Question: I am calling a ajax method as below
'''
var srchText = "Chicago";
$.ajax({
url: "/Ajax/GetCities",
data: "{'srchText' : '" + srchText + "'}",
dataType: "json",
type: "POST",
async: false,
contentType: "application/json; charset=utf-8",
dataFilter: function (data) { return data; },
success: function (data) {
cityList = data.d;
}
});
'''
The url is pointing to a MVC controller, as below,
'''
[HttpPost]
public ActionResult GetCities(string srchText)
{
List<City> result = new List<City>();
EventsBIZ objBIZ = new EventsBIZ();
result = objBIZ.ToList<City>(objBIZ.GetCities(srchText));
return this.Json(new GetEventsResponse() { d = result }, JsonRequestBehavior.AllowGet);
}
'''
There is something wrong with the code, that the method is called successfully, but the srchText is coming as null. Please help me to figure out wat went wrong. Thanks in advance
Adding the request tracked from firebug.

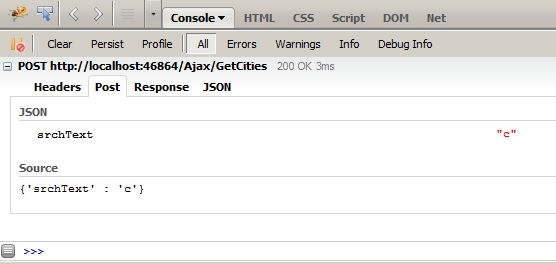
Answer: The reason your code doesn't work is because by default ASP.NET MVC 2 doesn't 'JSON' requests. There is nothing built-in that allows you to send a JSON formatted request and that this request is parsed back to a strongly typed action argument. This functionality is built-in by default starting from ASP.NET MVC 3. Take a look at the <URL>. You will need to implement a 'JsonValueProviderFactory' if you want to make this work under ASP.NET MVC 2.
Also instead of:
'''
data: "{'srchText' : '" + srchText + "'}",
'''
you should use:
'''
data: JSON.stringify({ srchText: srchText }),
'''
The 'JSON.stringify' is native for modern browsers, and for older you might need to include <URL>.
Another possibility if you don't want to implement a 'JsonValueProviderFactory' is to use a standard 'application/x-www-form-urlencoded' request which the default model binder can understand:
'''
$.ajax({
url: '/Ajax/GetCities',
data: { srchText: srchText },
type: 'POST',
async: false,
dataType: 'json',
dataFilter: function (data) { return data; },
success: function (data) {
cityList = data.d;
}
});
'''